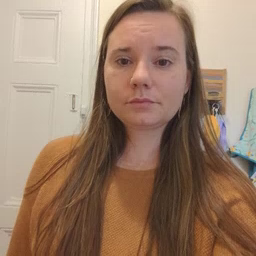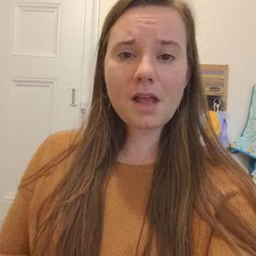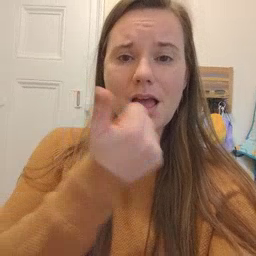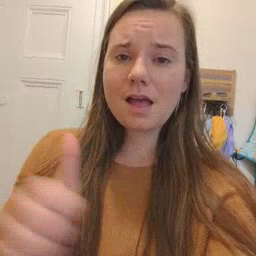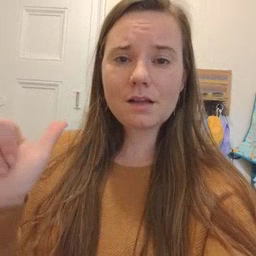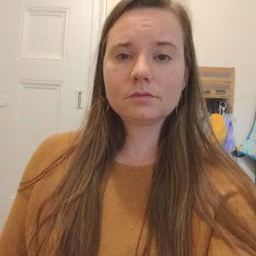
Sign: any